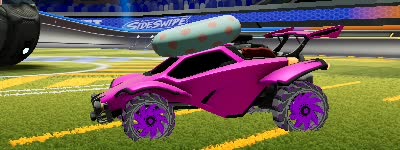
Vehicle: octane